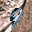
Label: 9